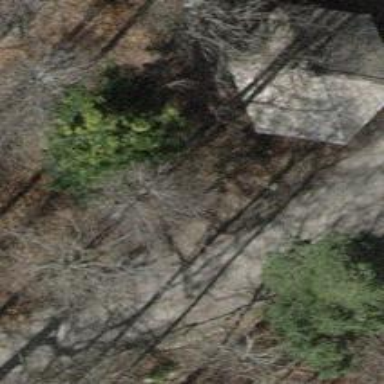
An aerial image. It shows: Brown bench in the vicinity.